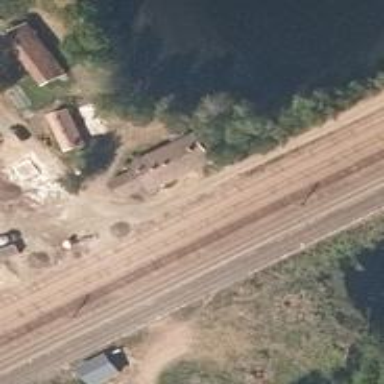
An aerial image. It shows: View of railway yard.